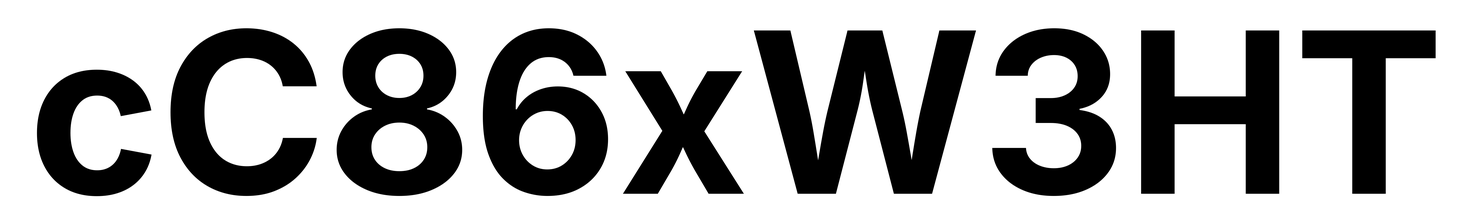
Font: Inter_Bold